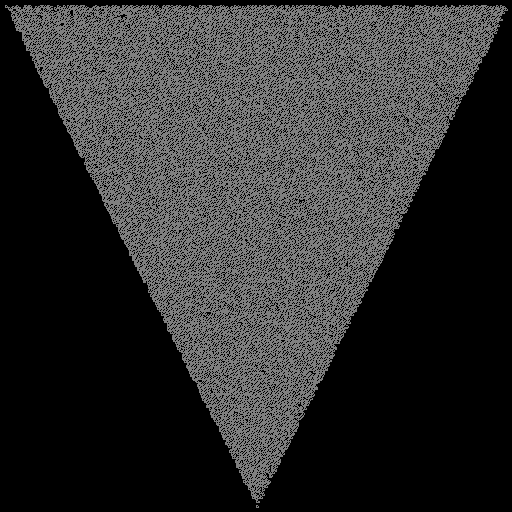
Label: a1